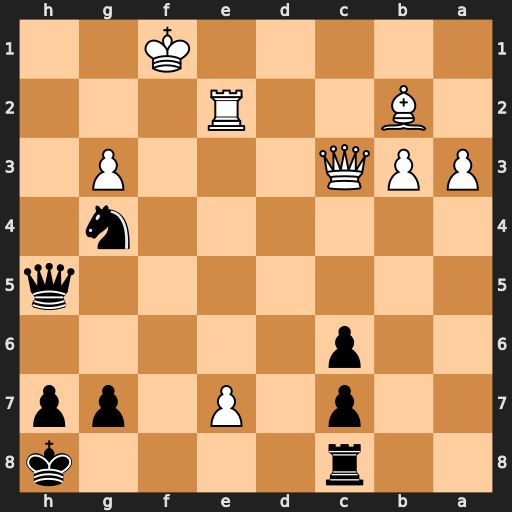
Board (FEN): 2r4k/2p1P1pp/2p5/7q/6n1/PPQ3P1/1B2R3/5K2
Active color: b
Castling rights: -
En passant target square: -
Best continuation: Qh1#